Field crop: maize
Growth stage: 1
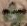
Species: chenopodium